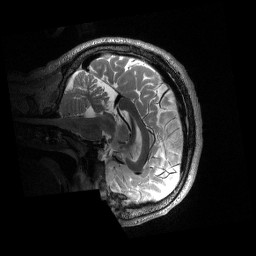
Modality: T2w
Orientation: sagittal
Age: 34
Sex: male
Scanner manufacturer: siemens
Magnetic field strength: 3 T
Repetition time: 3.2 s
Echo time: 0.563 s